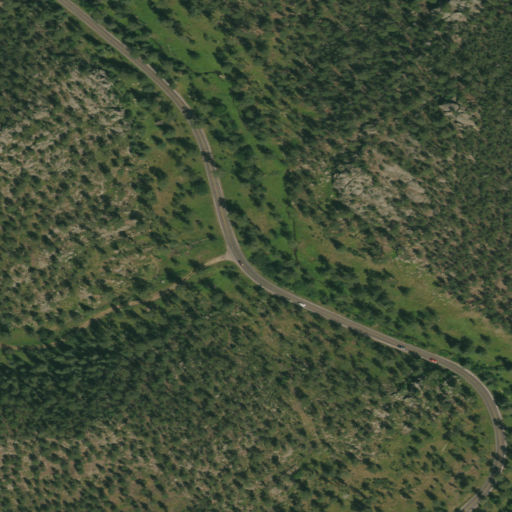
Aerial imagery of valley in South Dakota named Norbeck Draw containing evergreen forest and open development